Interaction volume radius: 5 \u00c5
Interaction volume height: 10 \u00c5
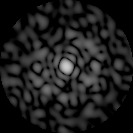
Disorder parameter: 0.7921